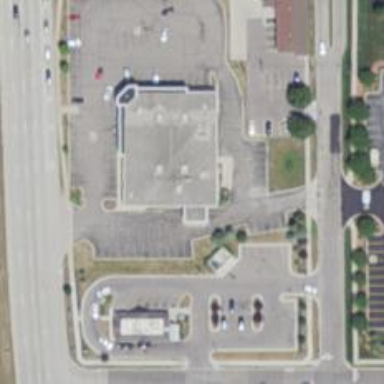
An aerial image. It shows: Pharmacy providing healthcare services.